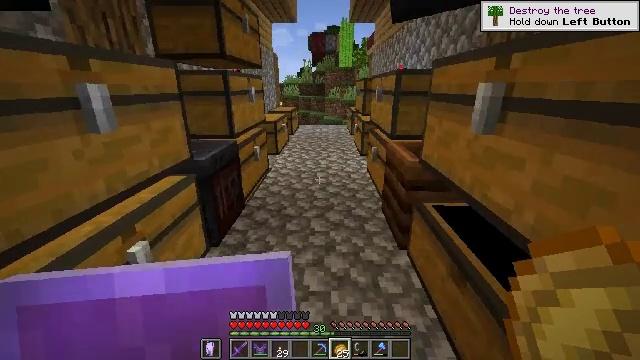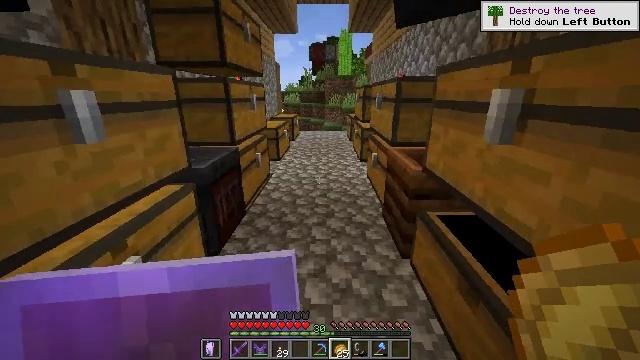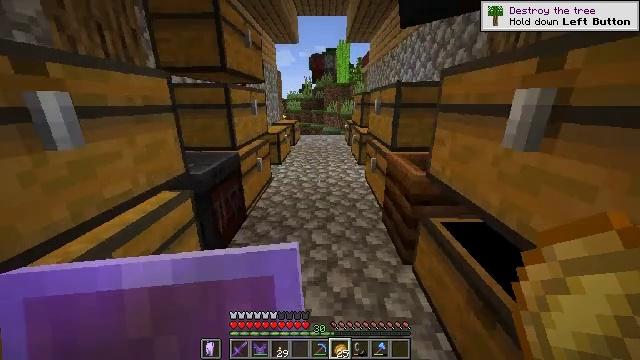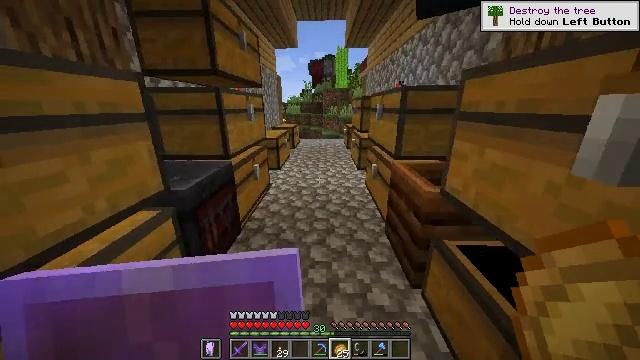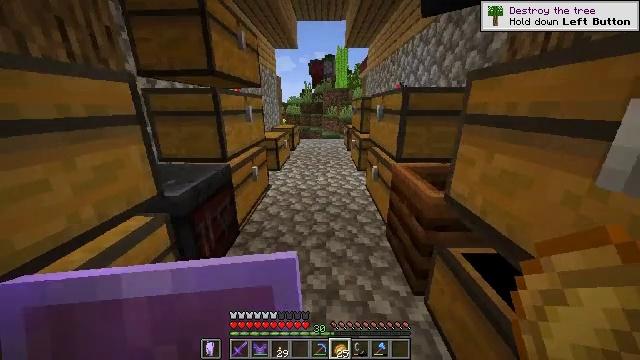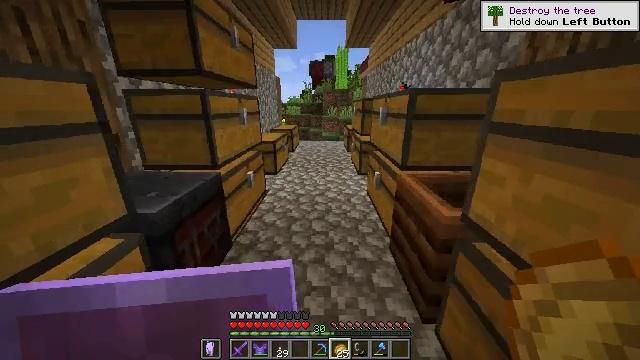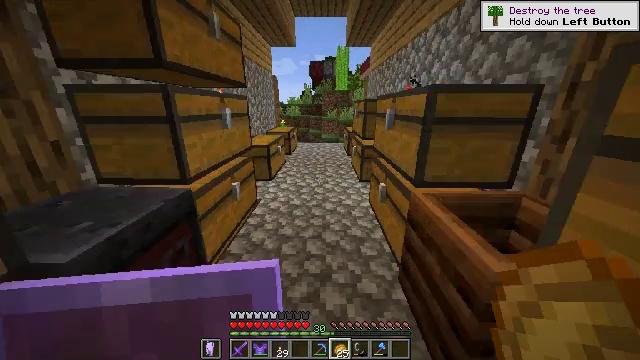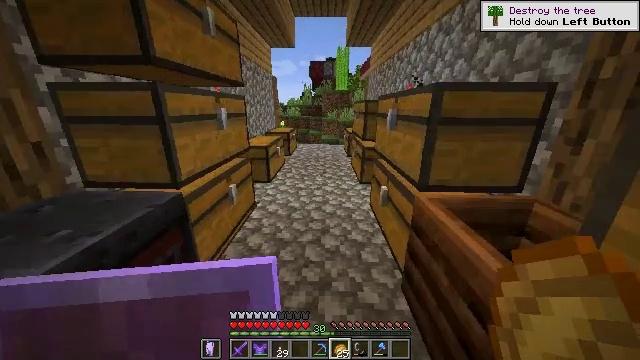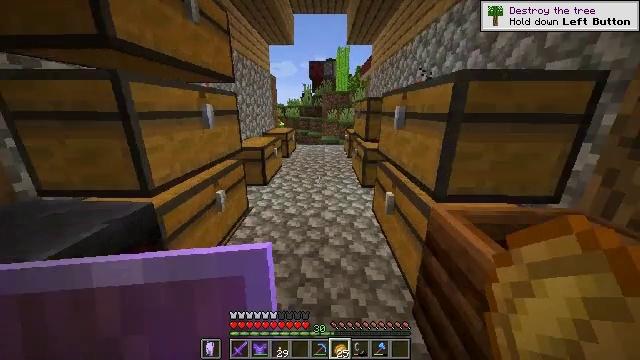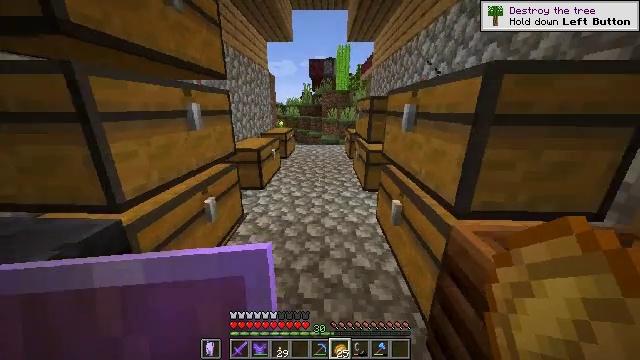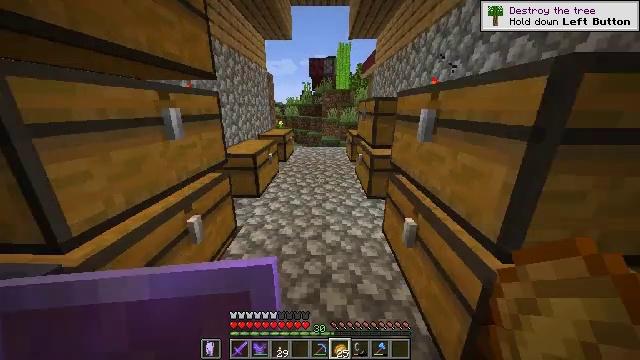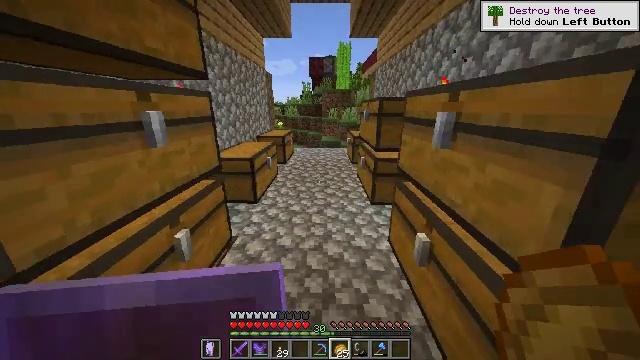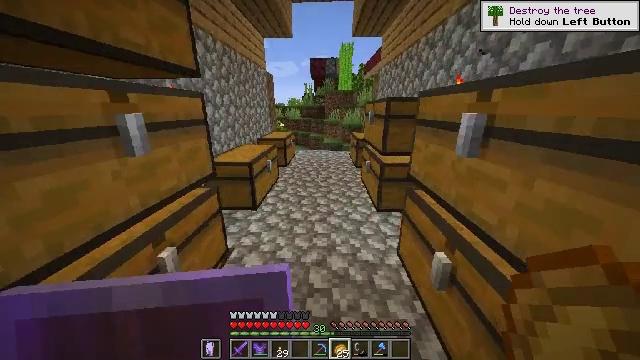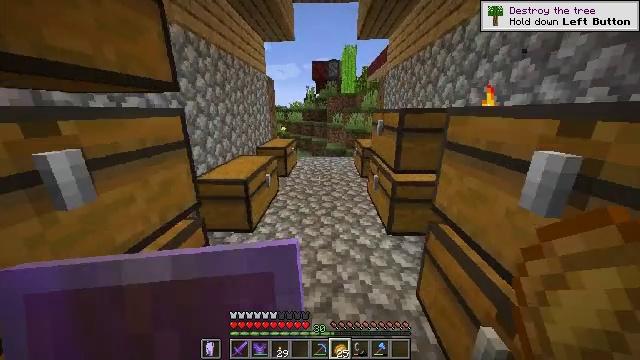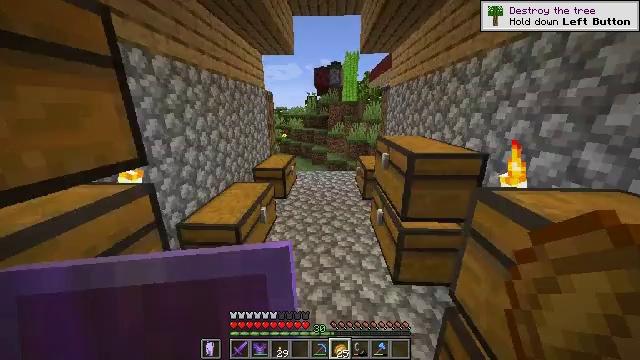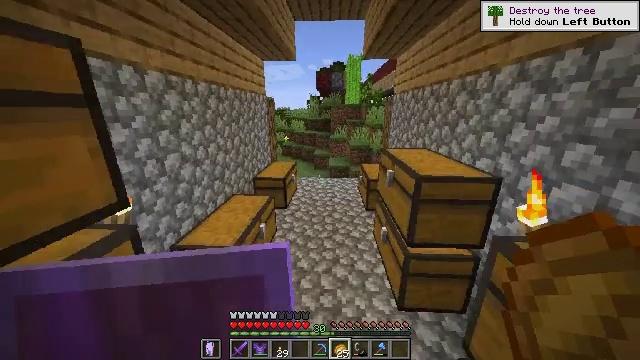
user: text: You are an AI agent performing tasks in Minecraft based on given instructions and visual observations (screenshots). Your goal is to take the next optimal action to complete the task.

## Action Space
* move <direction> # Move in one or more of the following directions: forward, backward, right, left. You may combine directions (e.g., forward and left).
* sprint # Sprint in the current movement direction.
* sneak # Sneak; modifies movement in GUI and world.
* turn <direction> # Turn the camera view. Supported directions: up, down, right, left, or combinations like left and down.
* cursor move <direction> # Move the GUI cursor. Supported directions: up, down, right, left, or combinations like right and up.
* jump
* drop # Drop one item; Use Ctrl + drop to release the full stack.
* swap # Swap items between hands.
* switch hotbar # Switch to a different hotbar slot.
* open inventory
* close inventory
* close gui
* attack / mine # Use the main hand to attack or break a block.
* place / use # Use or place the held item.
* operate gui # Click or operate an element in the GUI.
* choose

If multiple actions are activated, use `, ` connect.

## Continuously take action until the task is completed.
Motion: motion action
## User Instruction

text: Craft the TNT.
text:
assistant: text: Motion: move forward
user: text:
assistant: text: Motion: move forward
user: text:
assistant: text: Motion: move forward
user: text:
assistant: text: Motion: move forward
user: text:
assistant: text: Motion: move forward
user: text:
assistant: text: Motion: move forward
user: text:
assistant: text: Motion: move forward
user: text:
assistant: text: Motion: move forward
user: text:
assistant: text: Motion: move forward
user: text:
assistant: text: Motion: move forward
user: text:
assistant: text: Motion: move forward
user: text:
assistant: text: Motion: move forward
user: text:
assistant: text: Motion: move forward, jump
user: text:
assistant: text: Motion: move forward, jump
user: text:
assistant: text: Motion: move forward, jump
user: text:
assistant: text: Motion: move forward, jump
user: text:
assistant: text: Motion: move forward, turn left, jump
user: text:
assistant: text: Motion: move forward, turn left
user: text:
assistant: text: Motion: move forward, turn left
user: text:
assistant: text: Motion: move forward, turn left
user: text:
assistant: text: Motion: move forward, turn left
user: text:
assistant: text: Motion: move forward, turn left
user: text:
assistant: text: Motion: move forward
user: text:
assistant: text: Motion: move forward
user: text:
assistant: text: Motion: move forward, turn left and down
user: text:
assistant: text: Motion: use / place
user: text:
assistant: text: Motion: use / place
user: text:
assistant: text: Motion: use / place
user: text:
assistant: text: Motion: no_op
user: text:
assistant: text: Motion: no_op